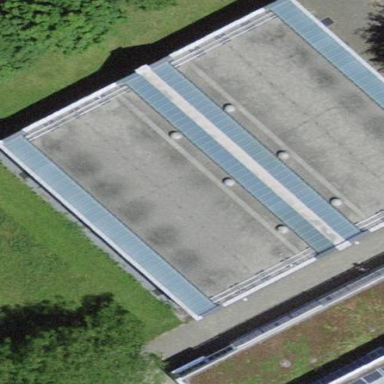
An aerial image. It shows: Flat-roofed building that serves as sports hall.